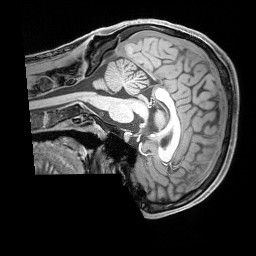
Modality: T1w
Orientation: sagittal
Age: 25
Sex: male
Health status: healthy
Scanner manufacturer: siemens
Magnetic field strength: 3 T
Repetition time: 1.65 s
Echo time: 0.00182 s